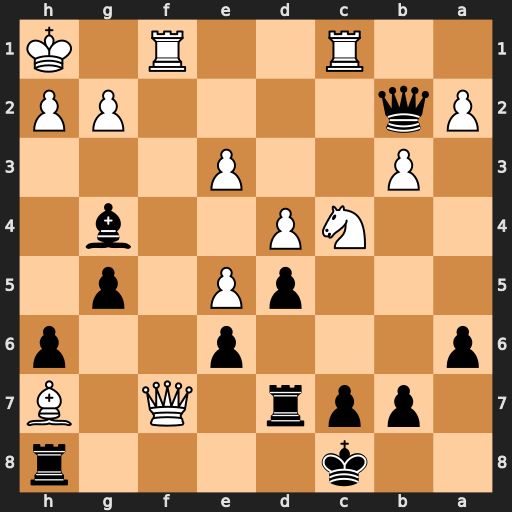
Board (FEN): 2k4r/1ppr1Q1B/p3p2p/3pP1p1/2NP2b1/1P2P3/Pq4PP/2R2R1K
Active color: b
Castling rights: -
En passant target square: -
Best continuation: dxc4 Qf2 Qxf2